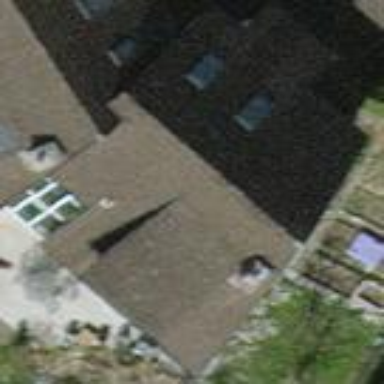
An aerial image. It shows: Terrace building.